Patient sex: M
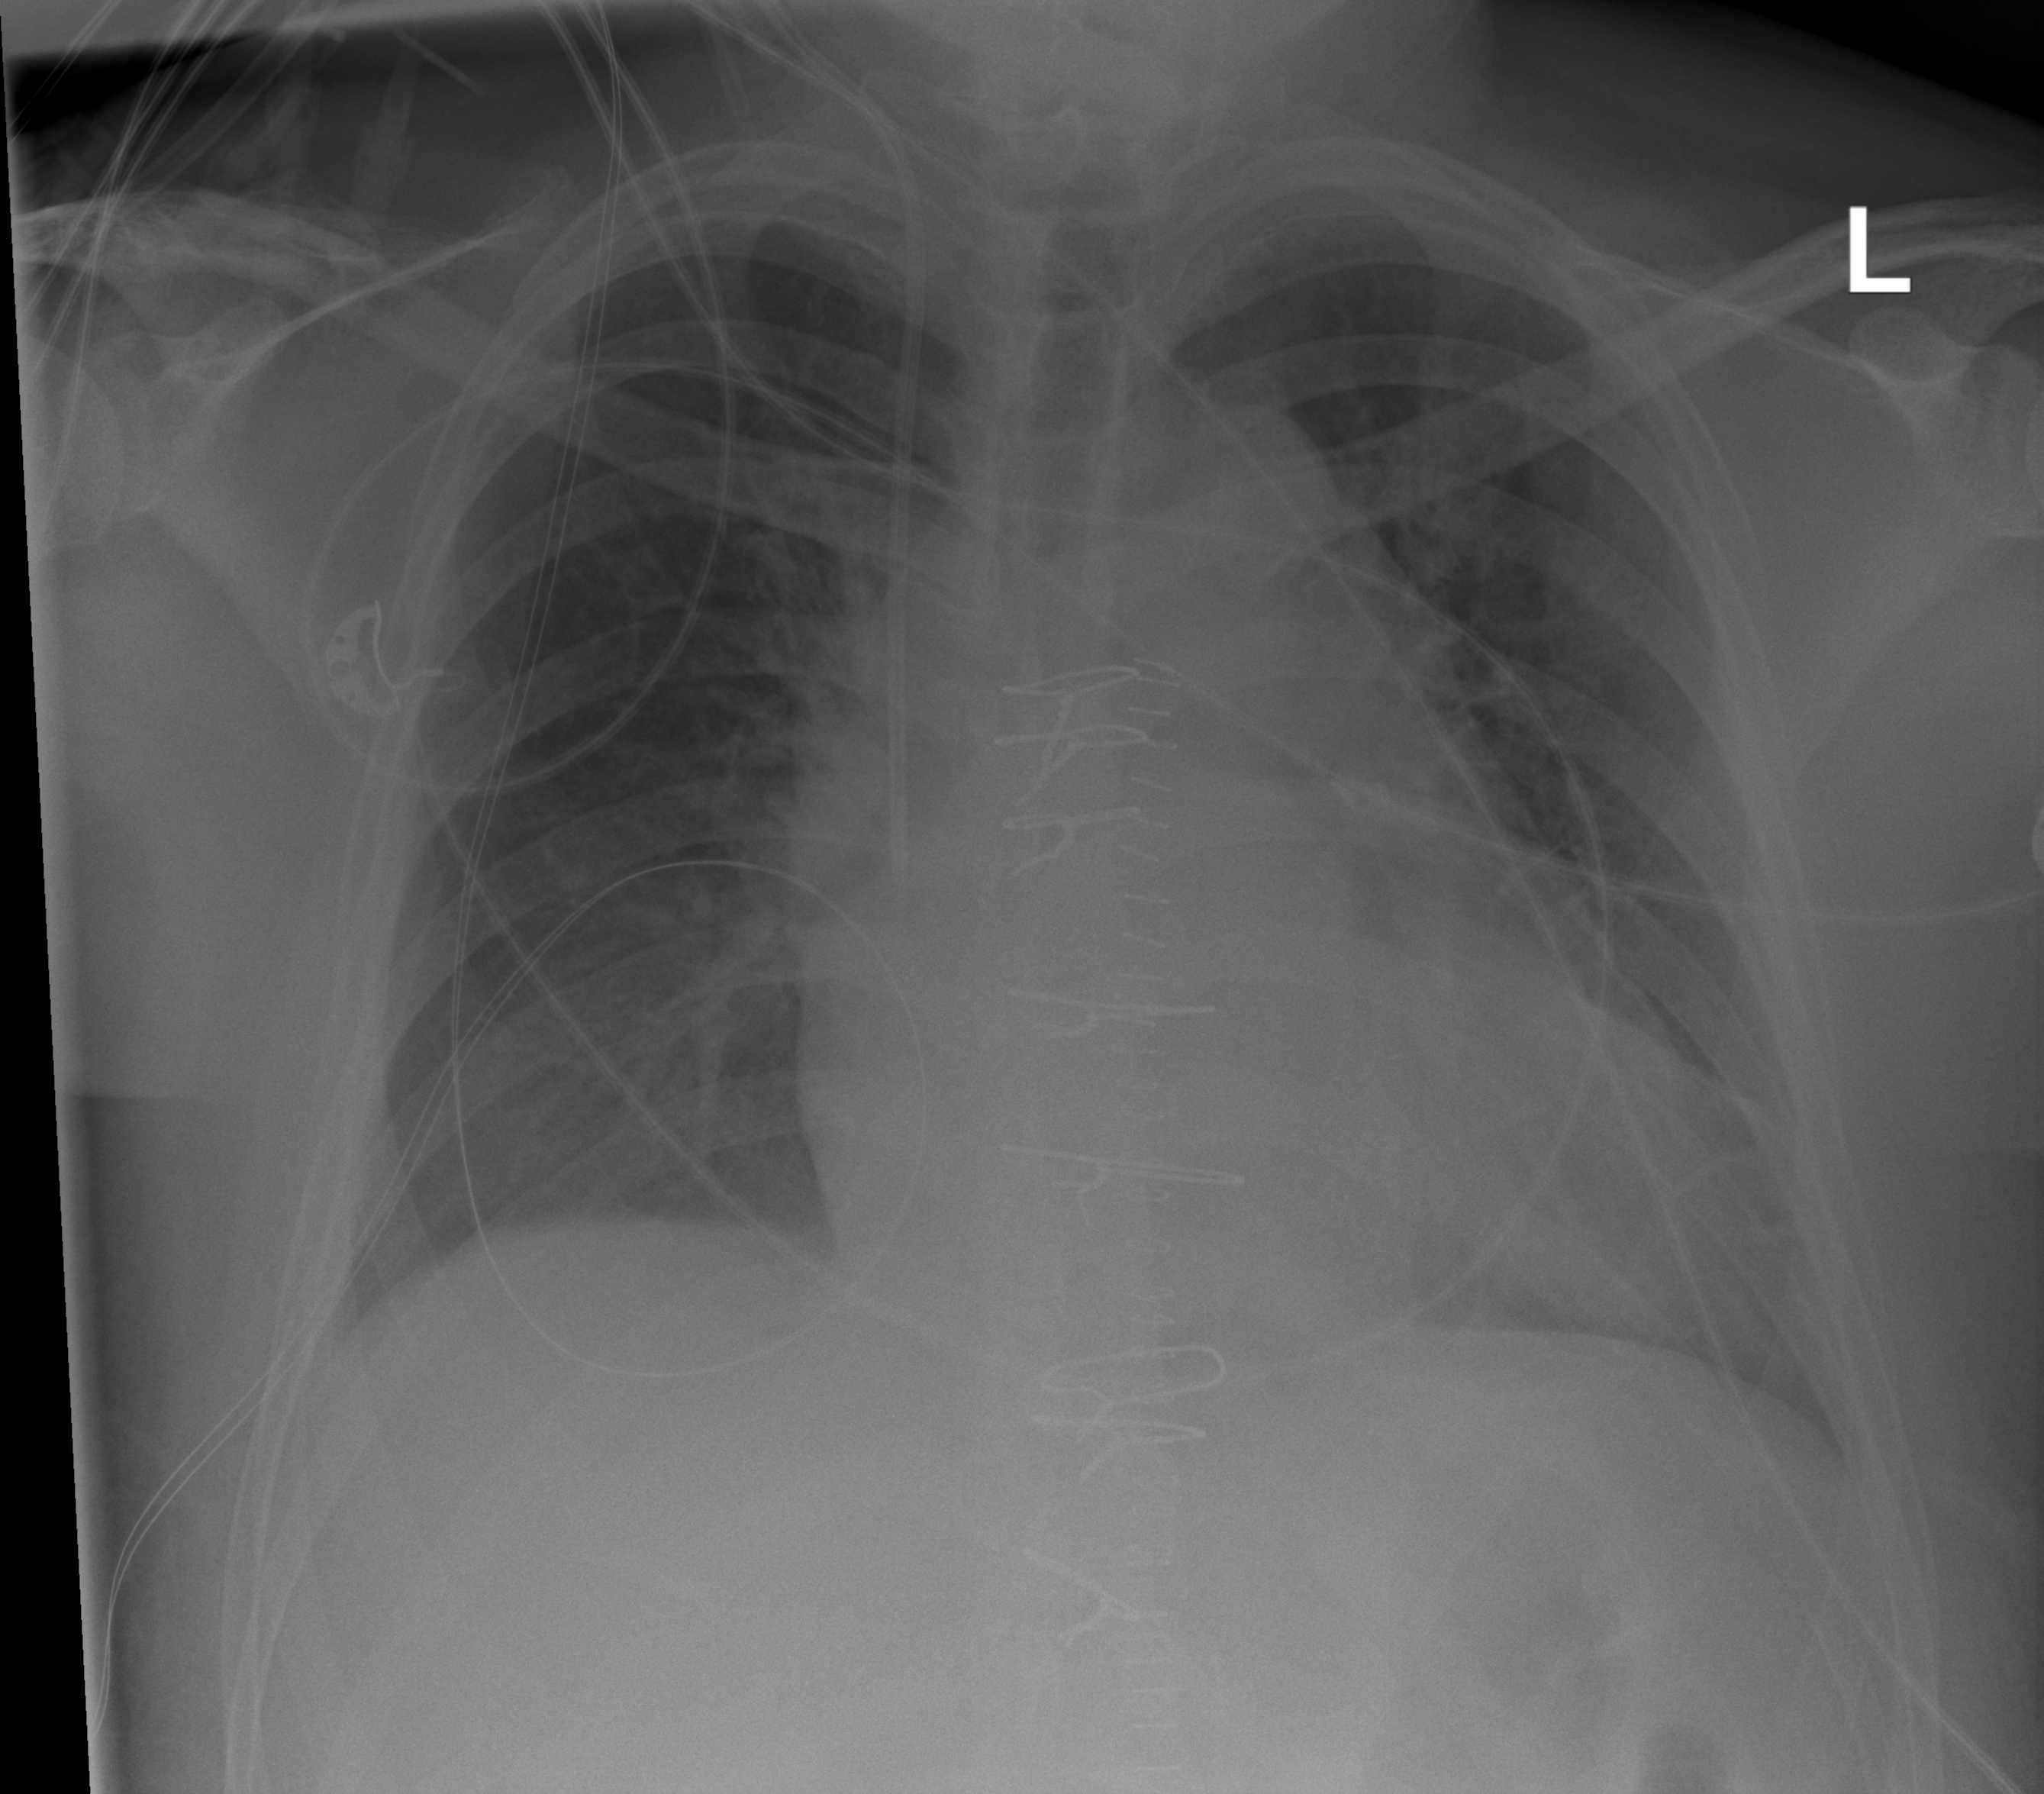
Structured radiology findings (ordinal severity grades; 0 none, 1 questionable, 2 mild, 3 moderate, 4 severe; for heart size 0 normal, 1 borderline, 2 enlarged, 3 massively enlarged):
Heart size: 2
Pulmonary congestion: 0
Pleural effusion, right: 2
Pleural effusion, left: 0
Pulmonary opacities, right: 0
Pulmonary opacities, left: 0
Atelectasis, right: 2
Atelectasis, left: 2